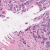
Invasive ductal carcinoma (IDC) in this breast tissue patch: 1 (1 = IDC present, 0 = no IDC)